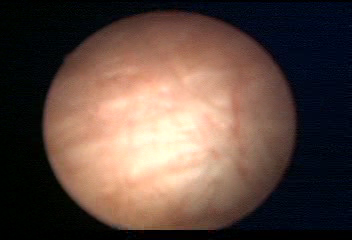
Modality: WLC
Class: Normal mucosa
Bladder cancer association: No